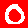
Digit: 0